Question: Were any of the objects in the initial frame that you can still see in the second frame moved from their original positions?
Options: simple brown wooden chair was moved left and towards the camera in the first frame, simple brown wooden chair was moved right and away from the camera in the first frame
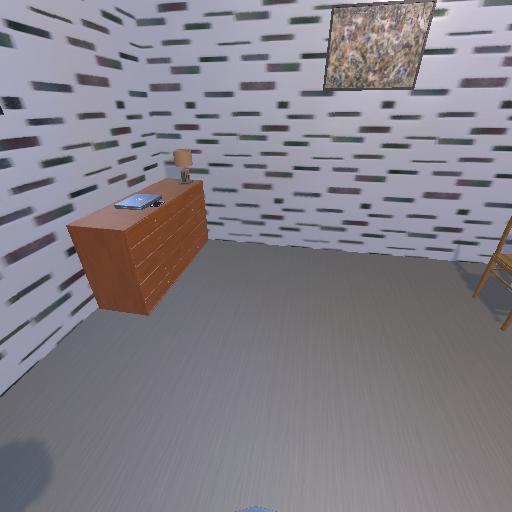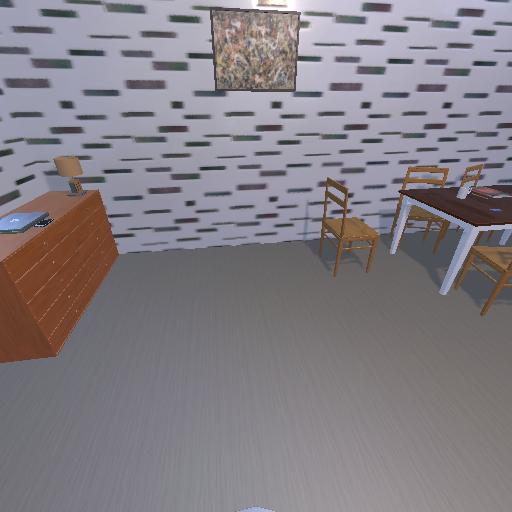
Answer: simple brown wooden chair was moved left and towards the camera in the first frame